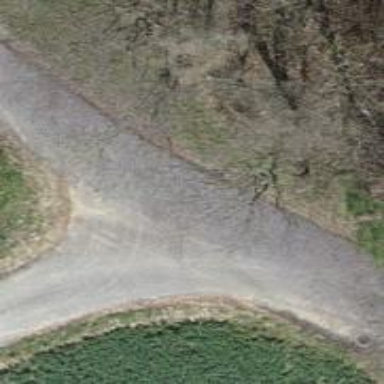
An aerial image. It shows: Unclassified road with asphalt surface and grade1 track type.